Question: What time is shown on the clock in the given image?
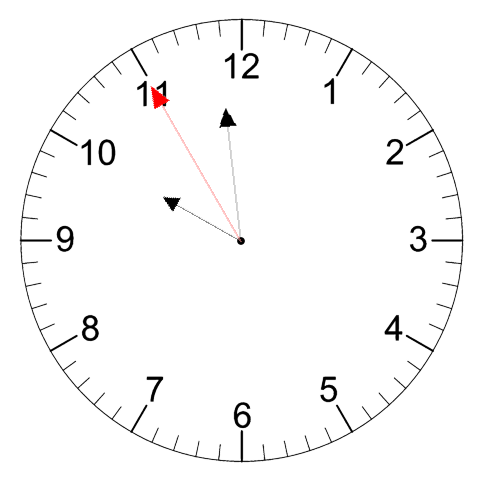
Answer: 09:58:55